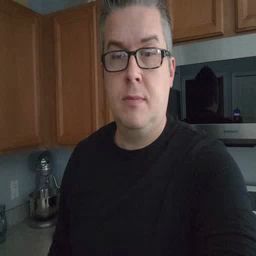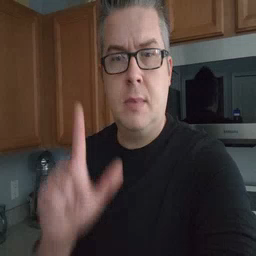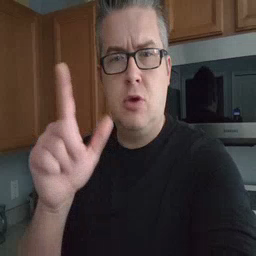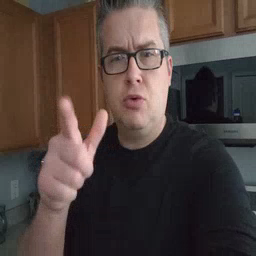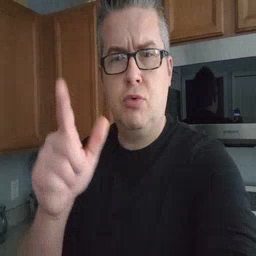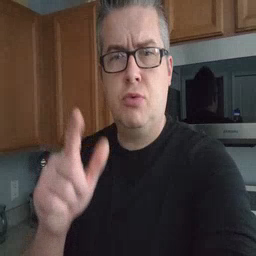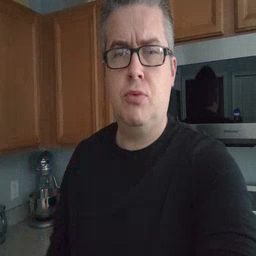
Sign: later